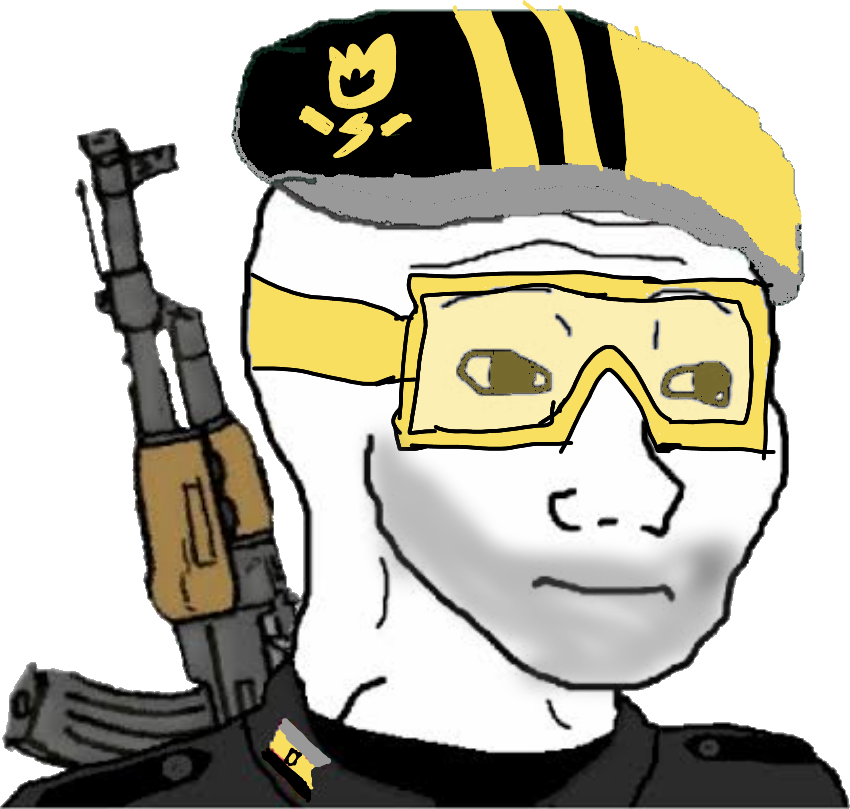
Label: 5_Doomer